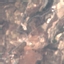
Land use / land cover class: PermanentCrop